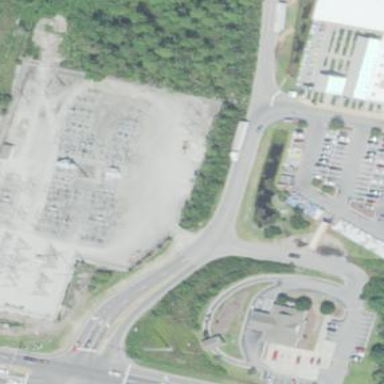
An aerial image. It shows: Distribution substation surrounded by fence.